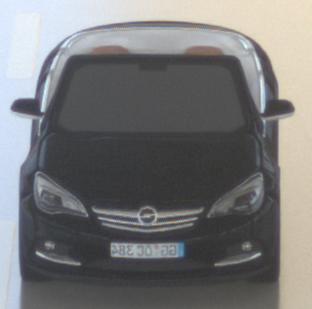
Make: Opel
Model: Cascada 1.4 Turbo
Detailed model: Cascada
Model produced from: 2013/03
Model produced until: 2015/01
Doors: 2
Color: black
Road condition: wet road
Daytime: morning or afternoon
Contrast: low contrast